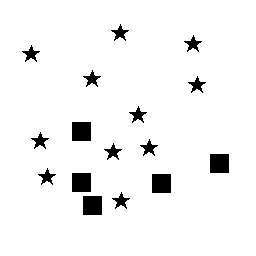
Squares: 5
Triangles: 0
Stars: 11
Total shapes: 16